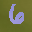
Label: 6